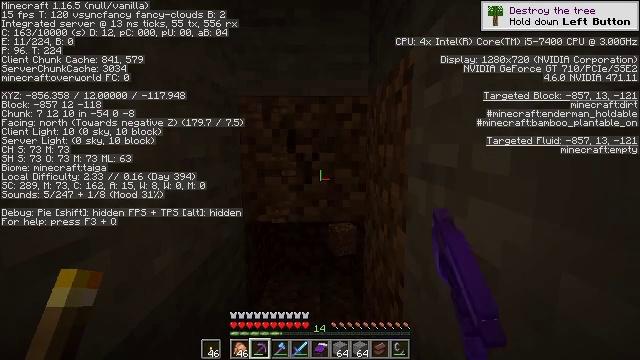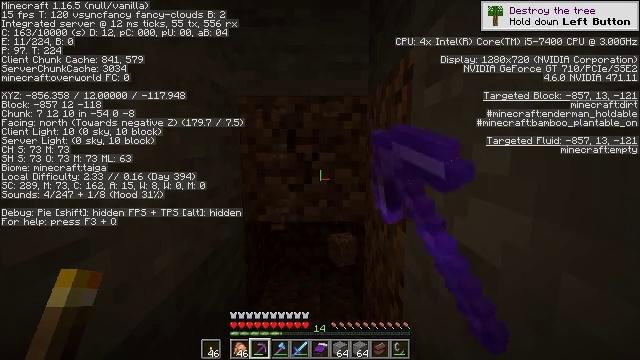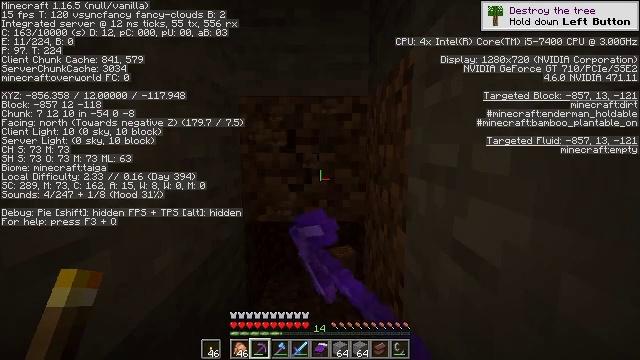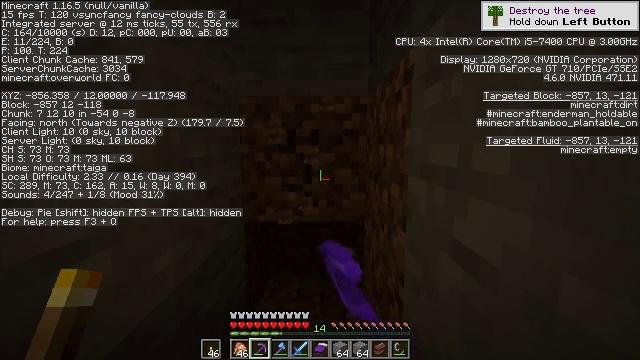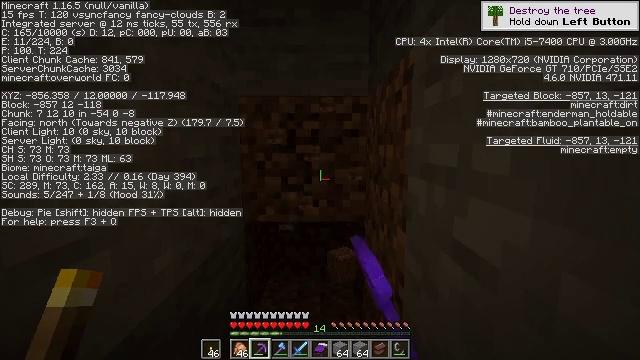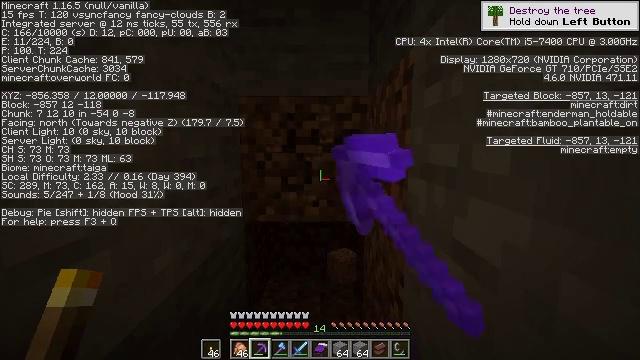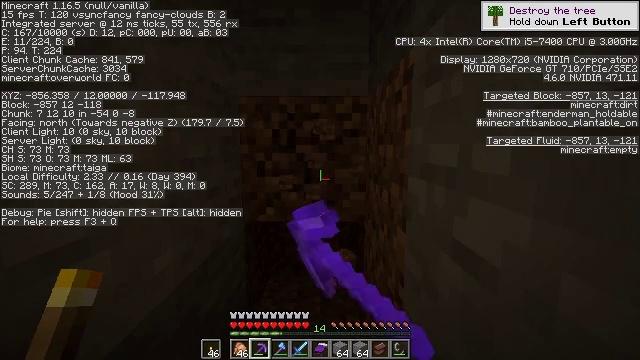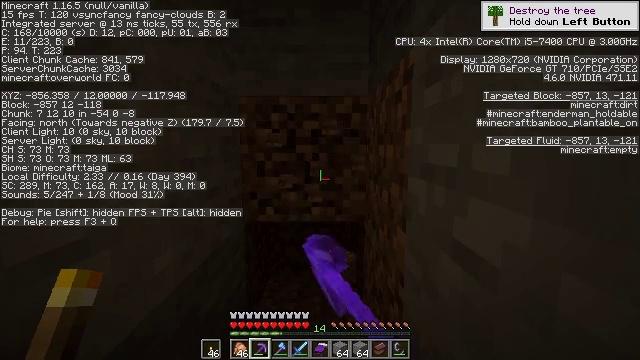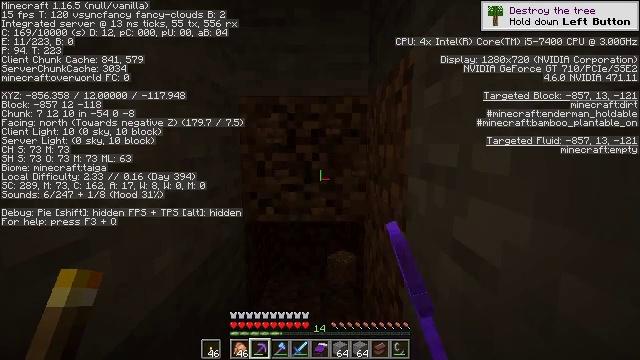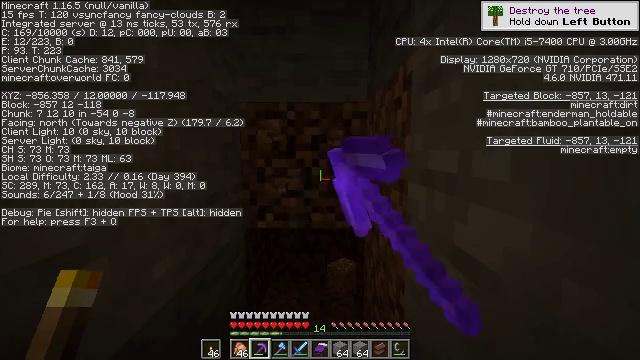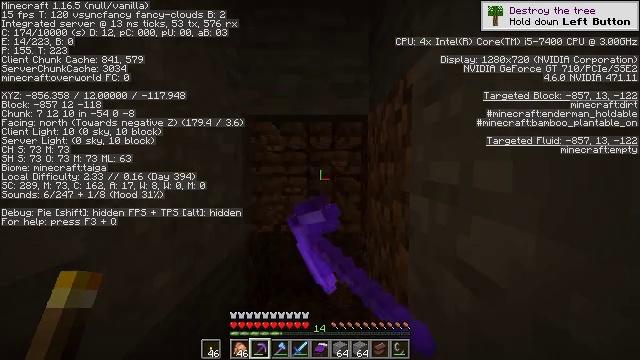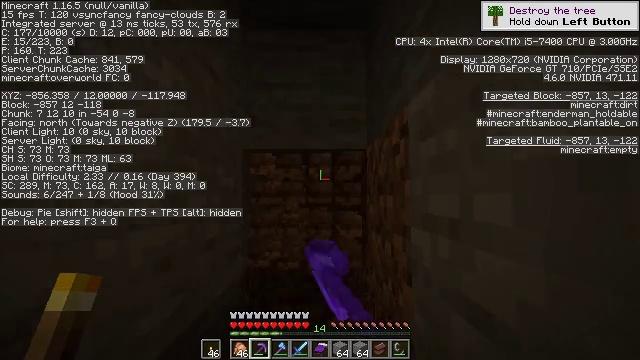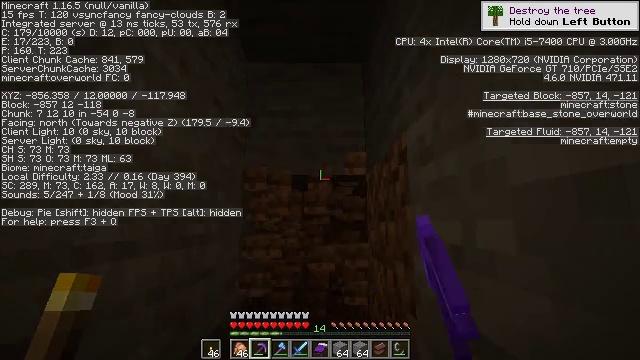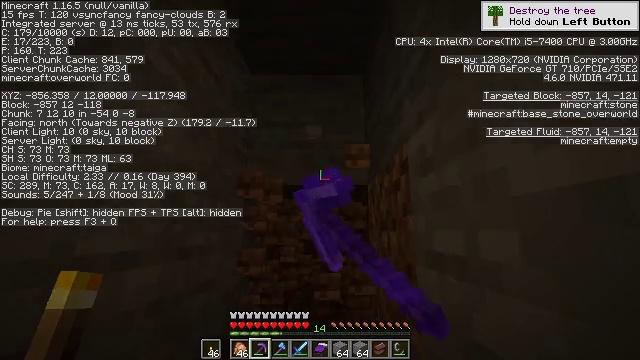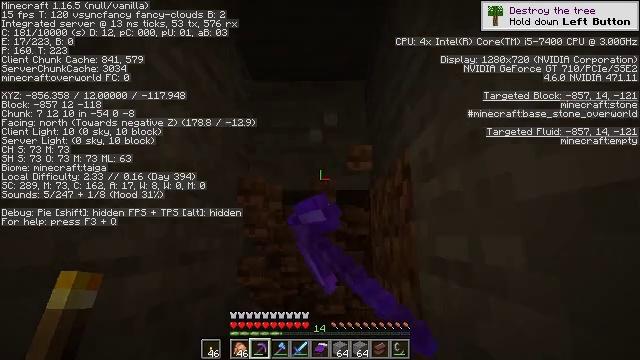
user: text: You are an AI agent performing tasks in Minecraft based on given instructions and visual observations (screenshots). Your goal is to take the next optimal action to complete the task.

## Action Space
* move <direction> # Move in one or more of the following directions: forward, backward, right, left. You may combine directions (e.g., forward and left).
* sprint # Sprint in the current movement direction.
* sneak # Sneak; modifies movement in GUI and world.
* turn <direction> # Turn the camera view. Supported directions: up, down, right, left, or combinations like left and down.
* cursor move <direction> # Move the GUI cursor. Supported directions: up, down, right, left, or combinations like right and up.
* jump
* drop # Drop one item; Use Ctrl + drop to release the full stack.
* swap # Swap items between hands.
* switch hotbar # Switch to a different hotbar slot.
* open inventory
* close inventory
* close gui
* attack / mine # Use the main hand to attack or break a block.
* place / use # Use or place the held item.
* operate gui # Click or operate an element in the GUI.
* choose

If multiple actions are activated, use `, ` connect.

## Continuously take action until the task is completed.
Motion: motion action
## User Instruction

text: Mine dirt from the ground.
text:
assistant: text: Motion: attack / mine
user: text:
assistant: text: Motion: attack / mine
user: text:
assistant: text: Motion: attack / mine
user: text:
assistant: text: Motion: attack / mine
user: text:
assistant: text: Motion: attack / mine
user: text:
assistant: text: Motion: attack / mine
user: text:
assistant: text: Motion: attack / mine
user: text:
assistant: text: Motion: attack / mine
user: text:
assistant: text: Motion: turn up, attack / mine
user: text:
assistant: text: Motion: turn up, attack / mine
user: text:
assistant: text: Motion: turn up, attack / mine
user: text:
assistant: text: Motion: turn up, attack / mine
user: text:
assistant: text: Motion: turn up, attack / mine
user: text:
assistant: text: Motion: turn up, attack / mine
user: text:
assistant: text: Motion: attack / mine